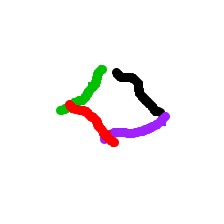
Shape: rhombus